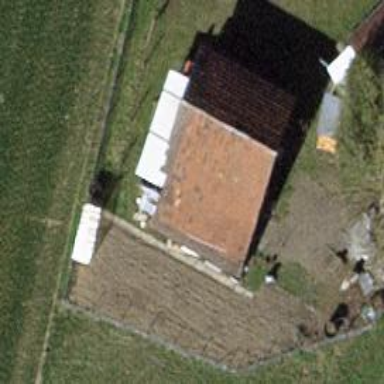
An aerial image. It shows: Shed building.